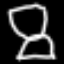
Label: hourglass